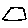
Label: hexagon